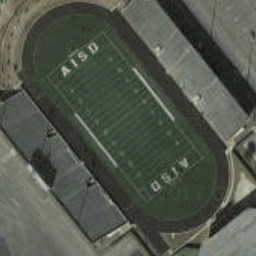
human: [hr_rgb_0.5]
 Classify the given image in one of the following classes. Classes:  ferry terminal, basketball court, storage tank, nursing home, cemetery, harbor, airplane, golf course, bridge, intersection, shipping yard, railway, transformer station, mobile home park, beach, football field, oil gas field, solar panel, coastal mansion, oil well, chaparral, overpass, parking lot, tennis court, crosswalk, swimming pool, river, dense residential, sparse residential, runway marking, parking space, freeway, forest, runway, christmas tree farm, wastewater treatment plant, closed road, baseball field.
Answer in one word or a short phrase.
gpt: football field